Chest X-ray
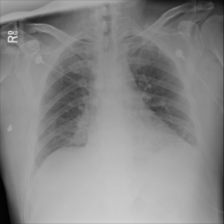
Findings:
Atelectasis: negative
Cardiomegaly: negative
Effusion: negative
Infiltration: negative
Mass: negative
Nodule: negative
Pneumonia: negative
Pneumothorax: negative
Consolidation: negative
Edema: negative
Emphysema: negative
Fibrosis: negative
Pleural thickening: negative
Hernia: negative